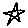
Label: star